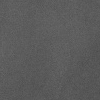
Atmospheric dust classification: dusty